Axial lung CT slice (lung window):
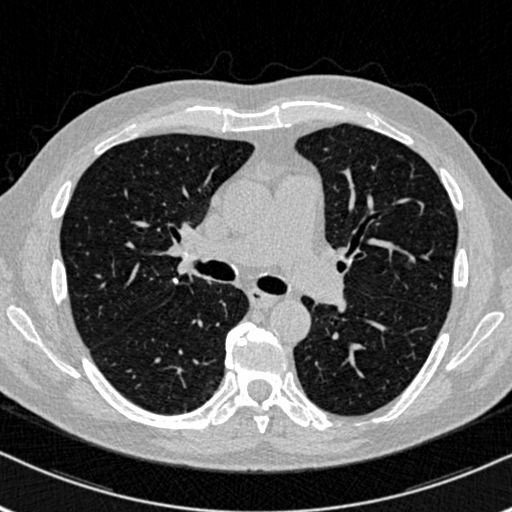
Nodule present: no